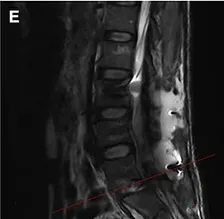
Sagittal and cross-sectional MRI images at the postoperative month 1 (E,F). CT, computed tomography; MRI, magnetic resonance imaging.
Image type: radiology (mri)